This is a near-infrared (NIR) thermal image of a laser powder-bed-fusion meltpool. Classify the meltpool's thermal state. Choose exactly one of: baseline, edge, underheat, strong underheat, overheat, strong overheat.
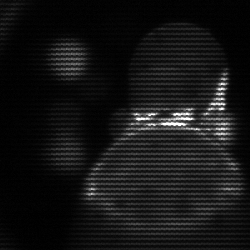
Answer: edge